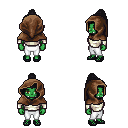
a pixel art fantasy rpg character, female body template, orc, green skin, white long-sleeve shirt, white pants, raven long topknot hairstyle, cloth hood, ghillies, four views (front, back, left, right), 2x2 character sprite sheet, small pixel art, hard edges, no anti-aliasing